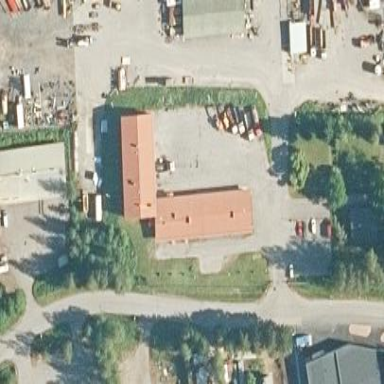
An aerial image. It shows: Public building.